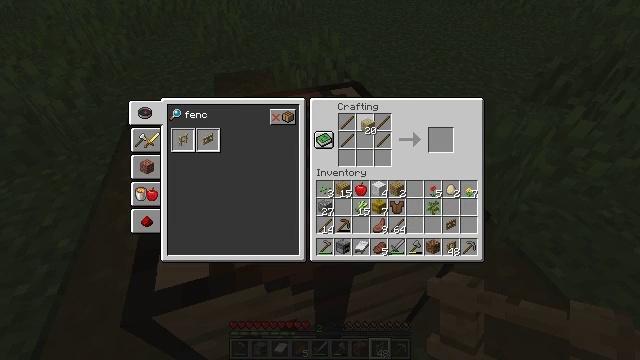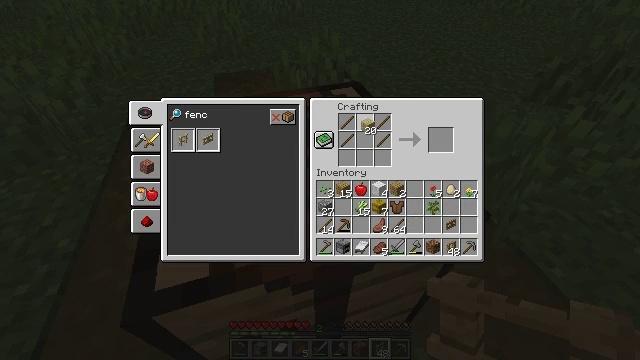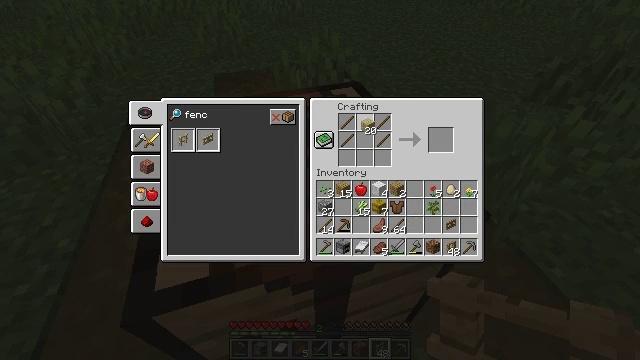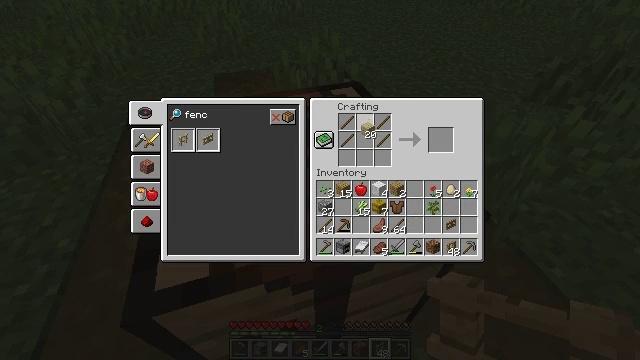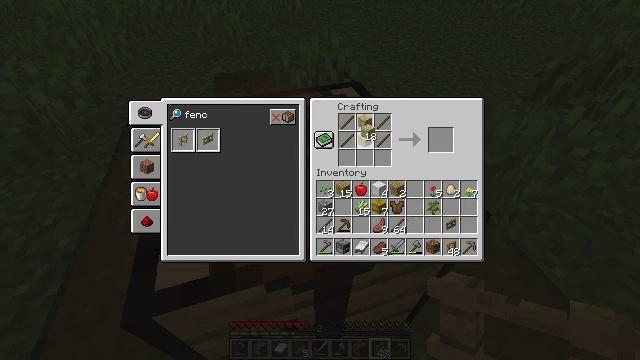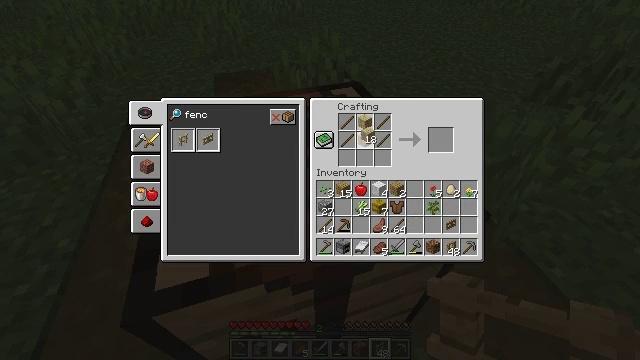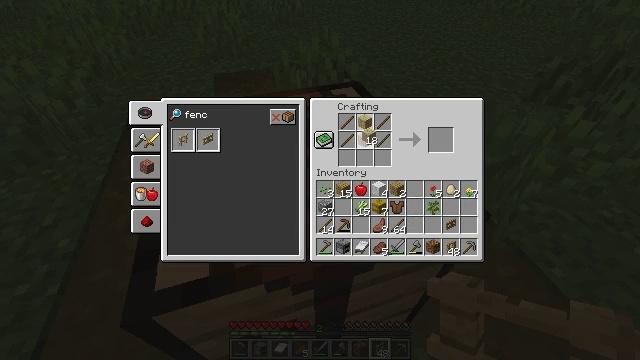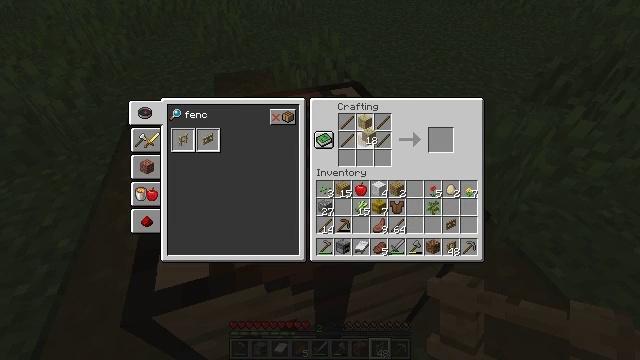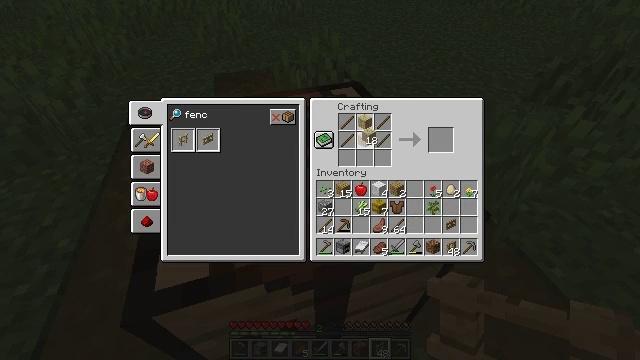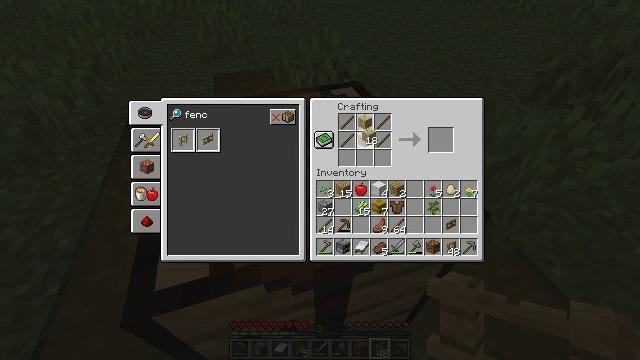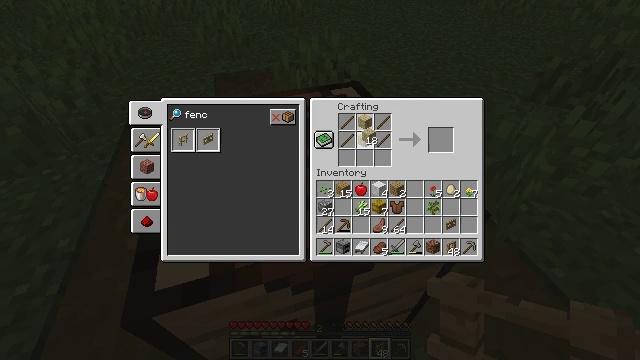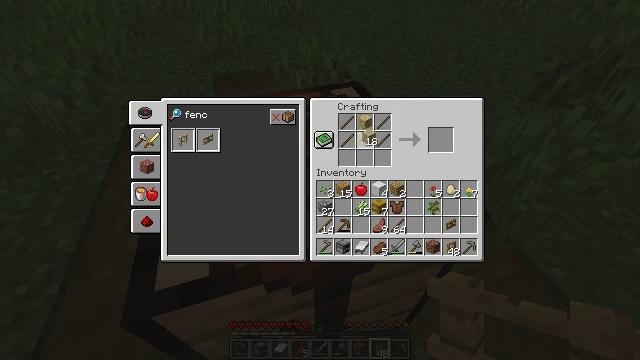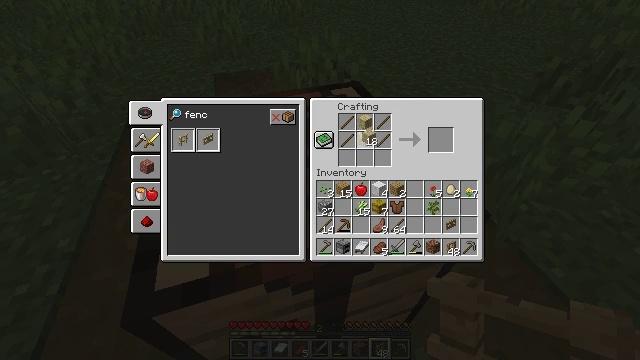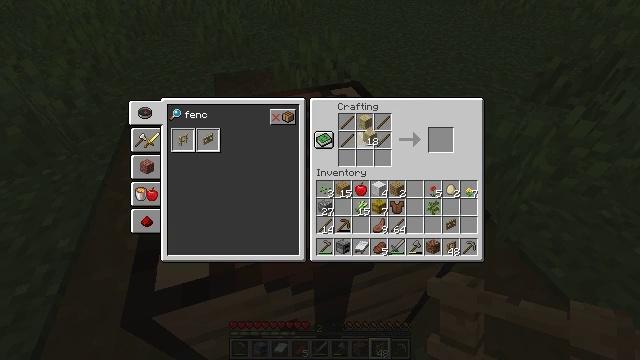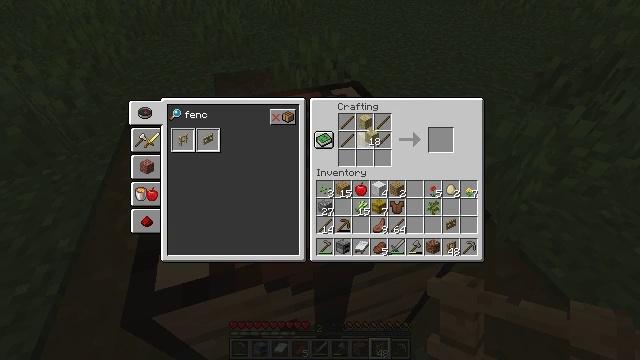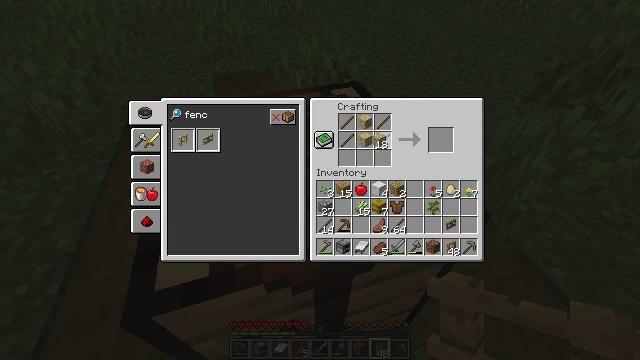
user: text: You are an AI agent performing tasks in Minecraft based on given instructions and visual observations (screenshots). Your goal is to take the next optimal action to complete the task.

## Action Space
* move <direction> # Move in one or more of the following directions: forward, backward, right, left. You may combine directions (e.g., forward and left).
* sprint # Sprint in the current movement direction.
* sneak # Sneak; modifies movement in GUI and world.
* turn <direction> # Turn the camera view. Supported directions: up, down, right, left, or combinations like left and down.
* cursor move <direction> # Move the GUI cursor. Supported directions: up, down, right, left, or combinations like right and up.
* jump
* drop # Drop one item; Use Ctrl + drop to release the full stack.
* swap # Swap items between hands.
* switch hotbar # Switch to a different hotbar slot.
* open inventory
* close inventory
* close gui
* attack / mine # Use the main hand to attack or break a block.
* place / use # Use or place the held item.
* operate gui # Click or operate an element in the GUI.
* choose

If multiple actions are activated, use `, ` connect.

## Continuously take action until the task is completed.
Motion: motion action
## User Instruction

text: Make sure to use birch planks in the crafting table to get a birch fence gate.
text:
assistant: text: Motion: choose
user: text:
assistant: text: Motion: choose
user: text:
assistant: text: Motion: choose
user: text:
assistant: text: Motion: choose
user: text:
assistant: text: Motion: choose
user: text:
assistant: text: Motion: choose
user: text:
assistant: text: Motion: choose
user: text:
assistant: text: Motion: choose
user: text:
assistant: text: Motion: choose
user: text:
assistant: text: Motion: choose
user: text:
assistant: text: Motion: no_op
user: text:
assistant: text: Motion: no_op
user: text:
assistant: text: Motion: no_op
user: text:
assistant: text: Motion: no_op
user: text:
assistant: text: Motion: cursor move right
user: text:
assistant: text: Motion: cursor move right and down
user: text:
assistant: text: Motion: cursor move right and down
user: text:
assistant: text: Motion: cursor move right and down
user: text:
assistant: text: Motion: cursor move down
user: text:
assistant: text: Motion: cursor move down
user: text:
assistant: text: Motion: no_op
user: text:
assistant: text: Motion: no_op
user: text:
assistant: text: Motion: no_op
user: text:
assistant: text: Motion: no_op
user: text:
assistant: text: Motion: no_op
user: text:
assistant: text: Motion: no_op
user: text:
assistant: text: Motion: no_op
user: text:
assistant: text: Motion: no_op
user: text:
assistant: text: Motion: no_op
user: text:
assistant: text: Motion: no_op